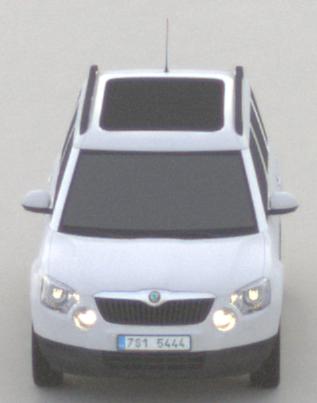
Make: Skoda
Model: Yeti 1.2 TSI
Detailed model: Yeti
Model produced from: 2009/11
Model produced until: 2011/10
Doors: 5
Color: white
Road condition: dry road
Daytime: sunrise or sunset
Contrast: low contrast